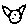
Label: cat